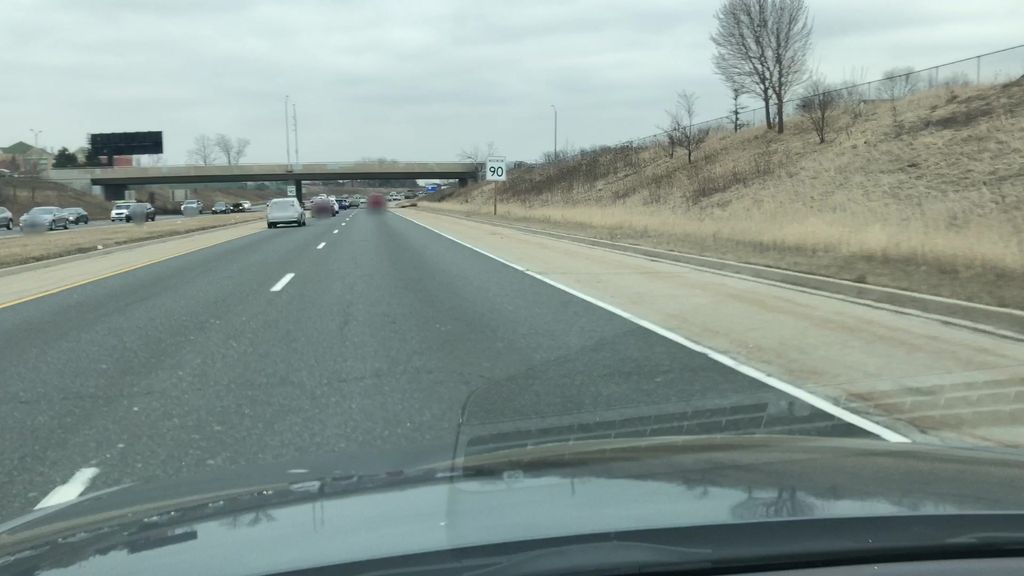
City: hamilton